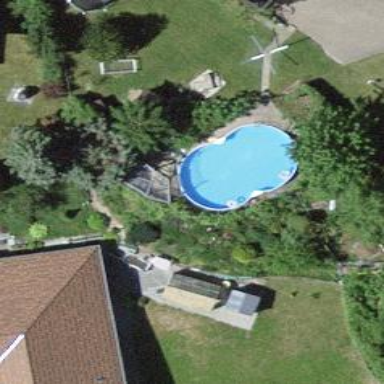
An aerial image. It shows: Swimming pool located in leisure land.